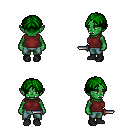
a pixel art fantasy rpg character, female body template, orc, green skin, maroon sleeveless shirt, teal pants, green parted hairstyle, black shoes, dagger, four views (front, back, left, right), 2x2 character sprite sheet, small pixel art, hard edges, no anti-aliasing